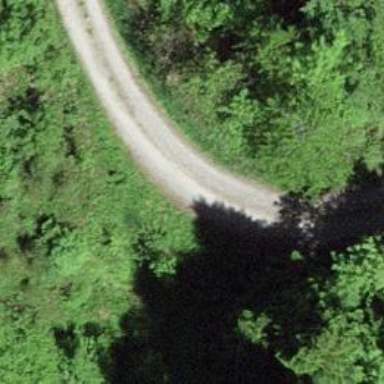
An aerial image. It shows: Culvert tunnel.